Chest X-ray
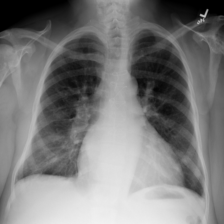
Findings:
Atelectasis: negative
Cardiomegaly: negative
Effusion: negative
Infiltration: negative
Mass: negative
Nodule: negative
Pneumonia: negative
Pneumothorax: negative
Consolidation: positive
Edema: negative
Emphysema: negative
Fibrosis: negative
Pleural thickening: negative
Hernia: negative